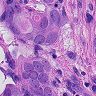
Metastatic tissue present: yes